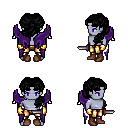
a pixel art fantasy rpg character, male body template, dark elf, purple skin, purple wings, gold greaves, black princess hairstyle, gold gloves, brown shoes, dagger, four views (front, back, left, right), 2x2 character sprite sheet, small pixel art, hard edges, no anti-aliasing